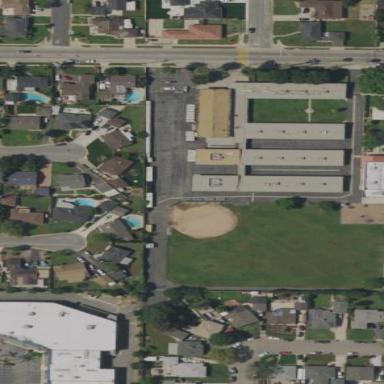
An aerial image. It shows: School.